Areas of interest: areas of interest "Yantai Sanlei Plastics Industry Co., Ltd."
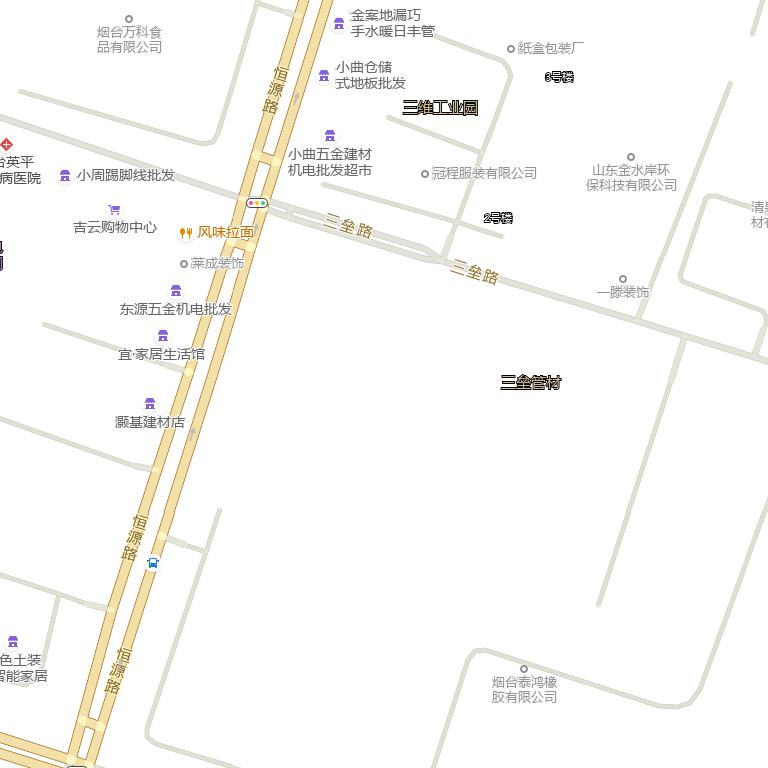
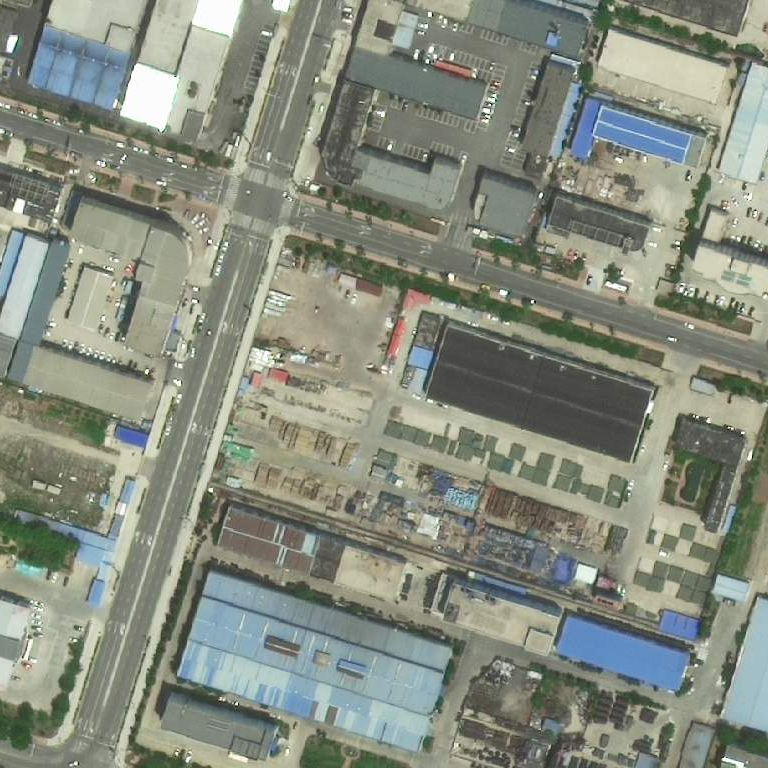